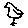
Label: bird